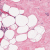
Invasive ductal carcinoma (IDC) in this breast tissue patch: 0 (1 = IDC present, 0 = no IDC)